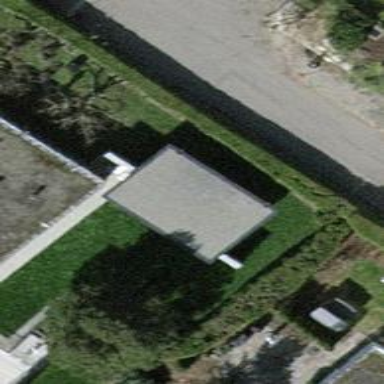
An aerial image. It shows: View of roof of building.